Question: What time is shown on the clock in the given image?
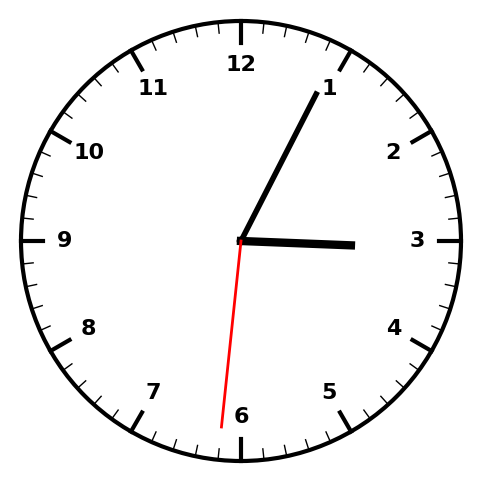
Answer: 03:04:31